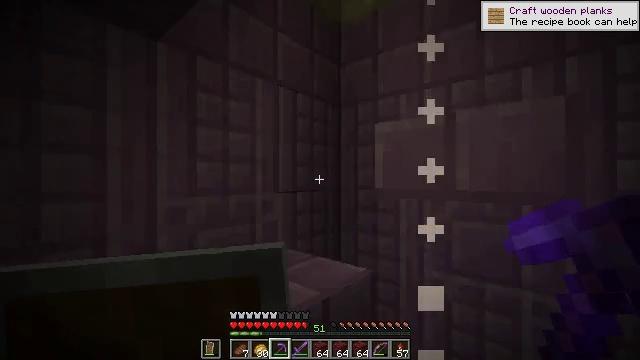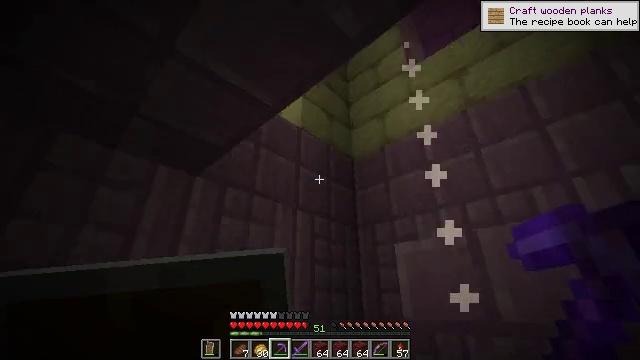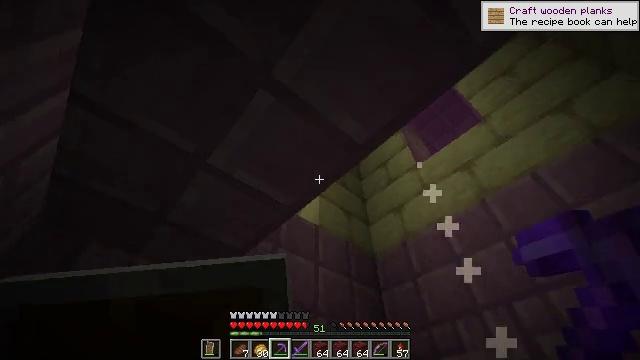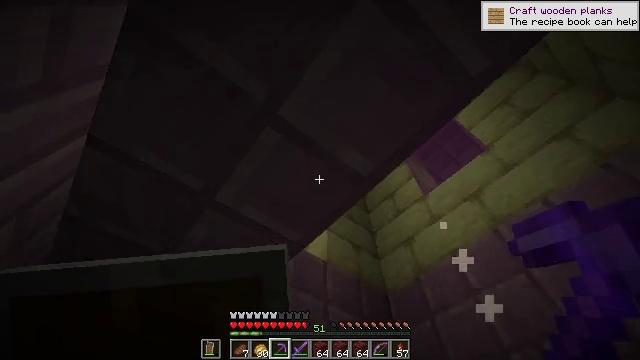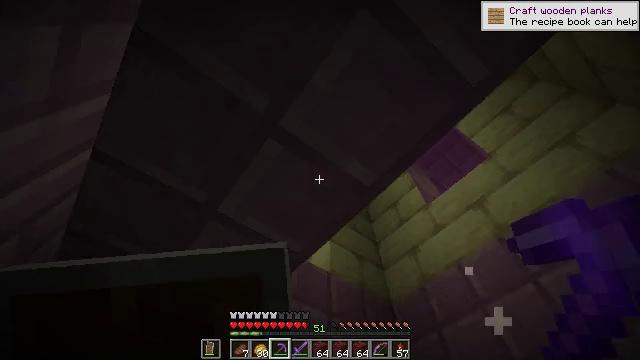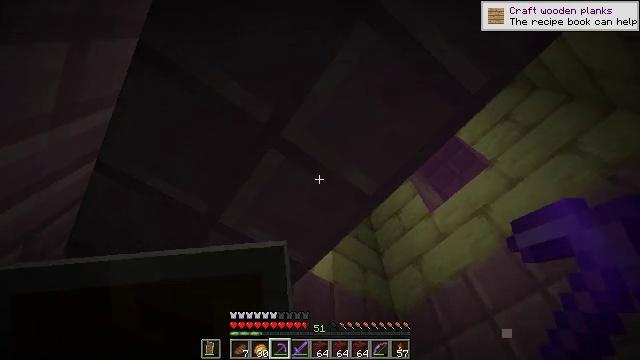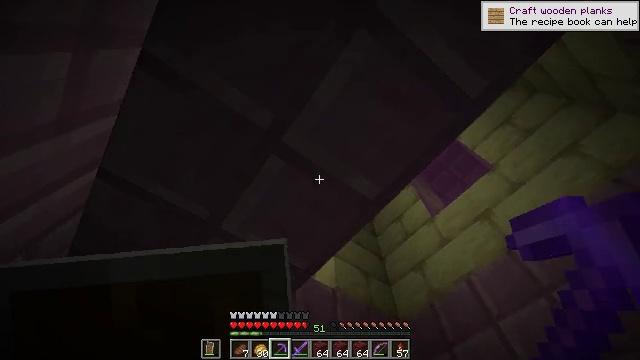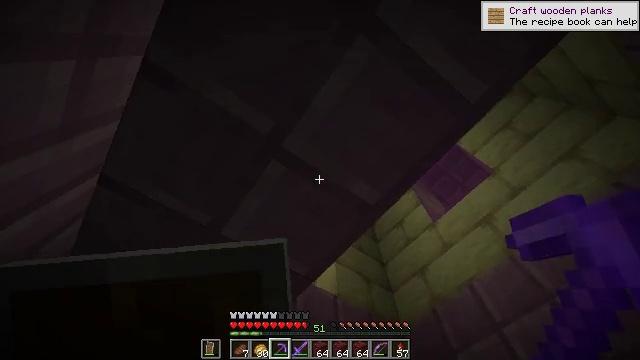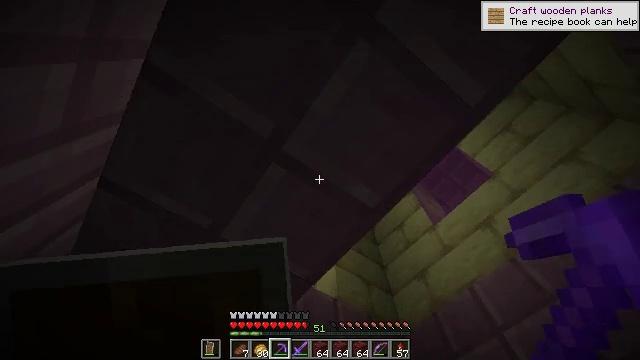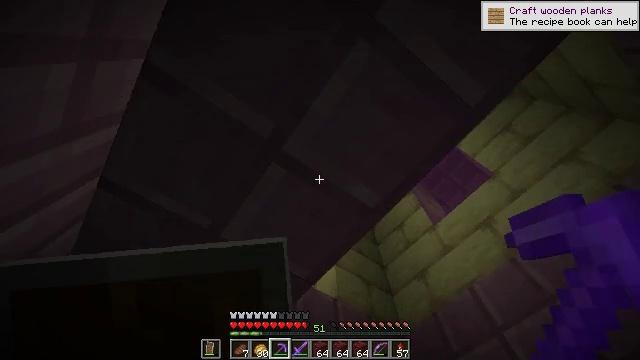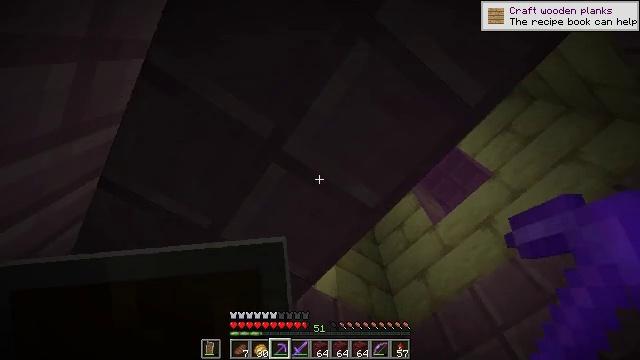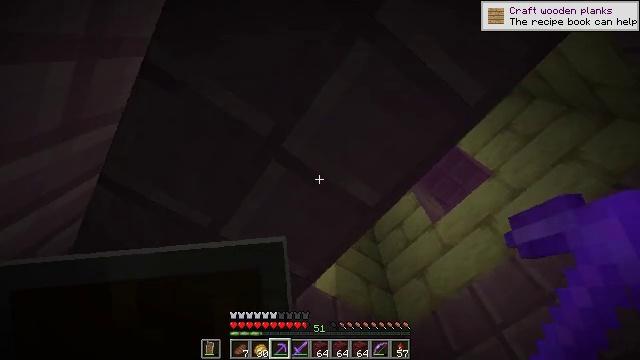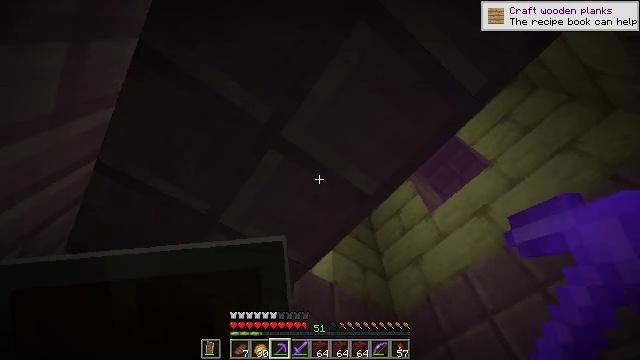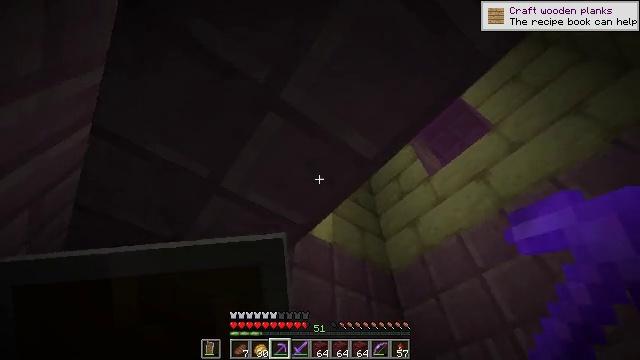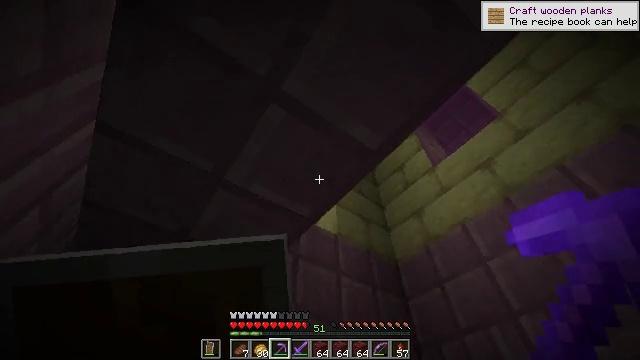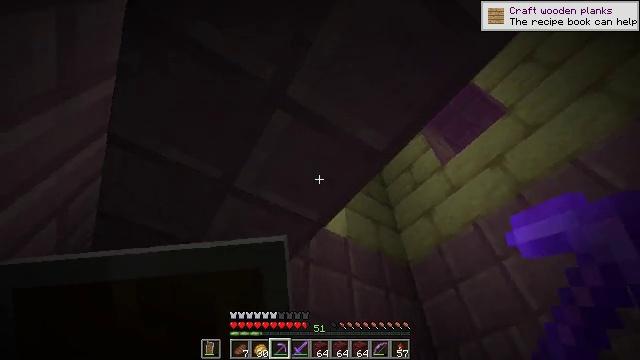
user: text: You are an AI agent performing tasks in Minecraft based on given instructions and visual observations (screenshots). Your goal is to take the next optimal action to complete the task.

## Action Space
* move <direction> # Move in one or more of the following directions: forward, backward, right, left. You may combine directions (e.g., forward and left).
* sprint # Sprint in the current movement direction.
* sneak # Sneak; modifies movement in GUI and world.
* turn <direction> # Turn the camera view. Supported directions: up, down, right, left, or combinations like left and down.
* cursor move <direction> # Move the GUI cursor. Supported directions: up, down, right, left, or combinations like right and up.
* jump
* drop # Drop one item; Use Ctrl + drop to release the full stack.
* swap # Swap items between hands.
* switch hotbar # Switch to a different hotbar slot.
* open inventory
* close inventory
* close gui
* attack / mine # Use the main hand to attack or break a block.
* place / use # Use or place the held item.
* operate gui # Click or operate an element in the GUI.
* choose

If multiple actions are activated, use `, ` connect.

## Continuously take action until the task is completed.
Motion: motion action
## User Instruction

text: Collect the purpur slab after breaking it.
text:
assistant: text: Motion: turn left and up
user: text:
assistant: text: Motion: turn left and up
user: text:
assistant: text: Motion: turn left and up
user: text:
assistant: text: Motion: turn up
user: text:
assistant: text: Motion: turn up
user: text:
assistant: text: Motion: turn up
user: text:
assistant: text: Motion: turn up
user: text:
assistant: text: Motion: no_op
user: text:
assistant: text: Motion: no_op
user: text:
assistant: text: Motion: no_op
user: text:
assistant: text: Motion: no_op
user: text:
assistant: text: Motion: turn down
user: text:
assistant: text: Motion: turn down
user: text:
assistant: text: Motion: turn left and down
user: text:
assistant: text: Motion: turn left
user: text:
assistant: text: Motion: turn left and up
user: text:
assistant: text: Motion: turn left and up
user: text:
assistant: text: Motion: turn left and up
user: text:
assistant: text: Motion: turn left and up
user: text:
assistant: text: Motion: no_op
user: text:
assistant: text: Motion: no_op
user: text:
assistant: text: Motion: no_op
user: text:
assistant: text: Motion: no_op
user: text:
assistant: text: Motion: no_op
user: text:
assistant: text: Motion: no_op
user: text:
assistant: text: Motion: no_op
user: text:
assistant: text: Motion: no_op
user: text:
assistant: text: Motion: no_op
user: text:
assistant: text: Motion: no_op
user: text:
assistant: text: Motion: no_op